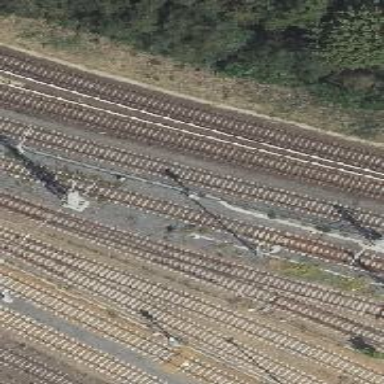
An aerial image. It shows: Railway signal.